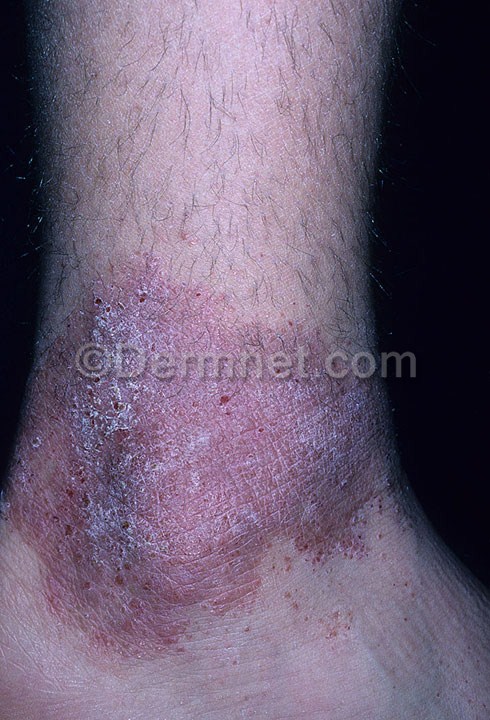
Disease: Eczema Photos